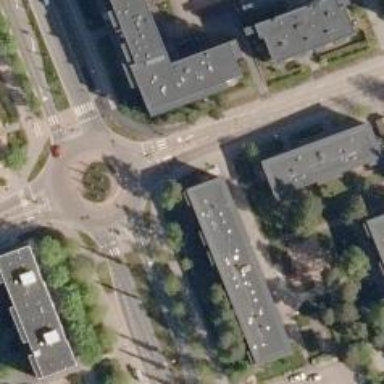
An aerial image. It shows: Secondary road made of asphalt leading to roundabout.